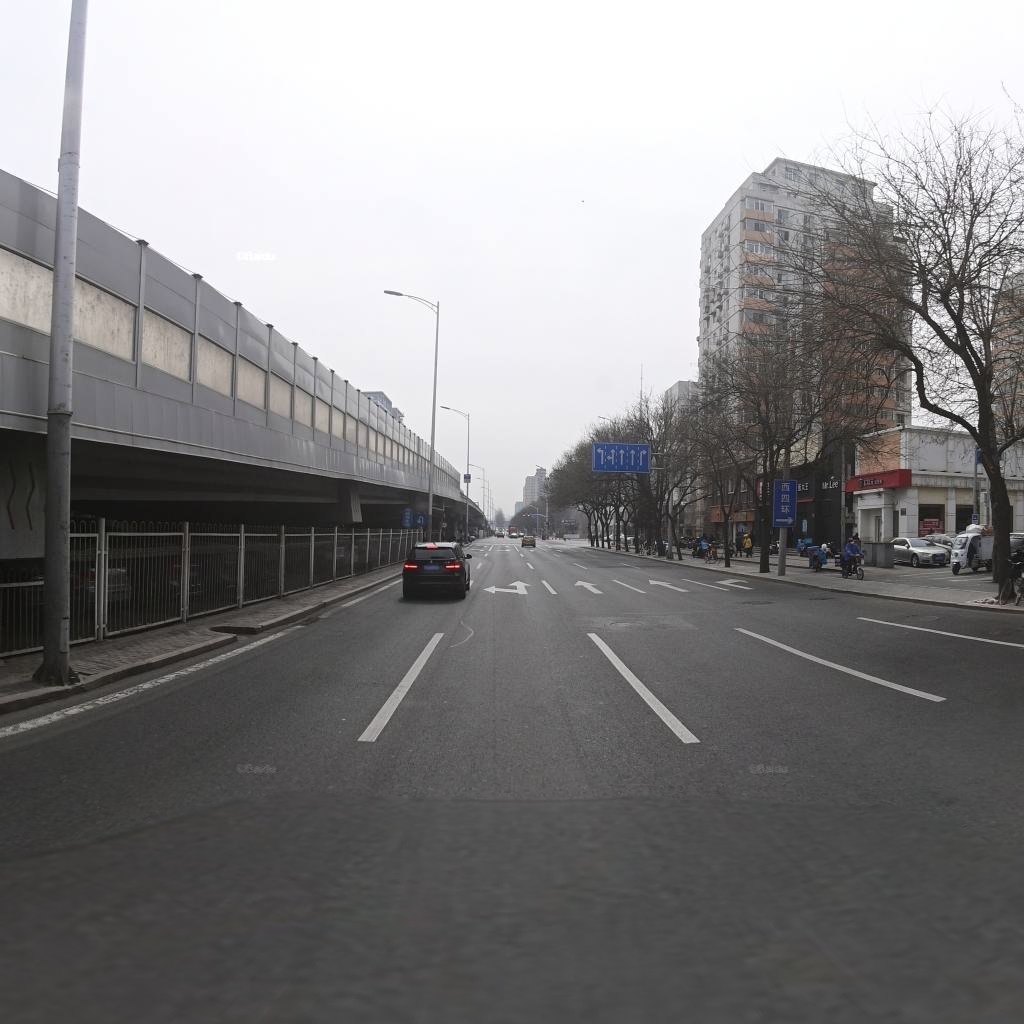
Region: Haidian
Road damage annotations: longitudinal patch, manhole cover